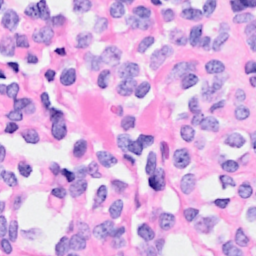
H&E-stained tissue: Breast